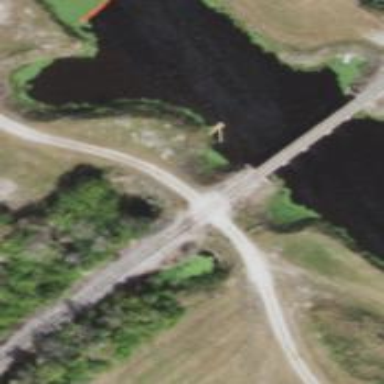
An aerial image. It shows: Bridge over railway line.